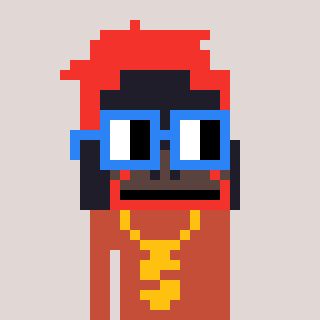
a pixel art character with square blue glasses, a orangutan-shaped head and a rust-colored body on a warm background